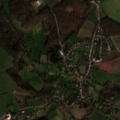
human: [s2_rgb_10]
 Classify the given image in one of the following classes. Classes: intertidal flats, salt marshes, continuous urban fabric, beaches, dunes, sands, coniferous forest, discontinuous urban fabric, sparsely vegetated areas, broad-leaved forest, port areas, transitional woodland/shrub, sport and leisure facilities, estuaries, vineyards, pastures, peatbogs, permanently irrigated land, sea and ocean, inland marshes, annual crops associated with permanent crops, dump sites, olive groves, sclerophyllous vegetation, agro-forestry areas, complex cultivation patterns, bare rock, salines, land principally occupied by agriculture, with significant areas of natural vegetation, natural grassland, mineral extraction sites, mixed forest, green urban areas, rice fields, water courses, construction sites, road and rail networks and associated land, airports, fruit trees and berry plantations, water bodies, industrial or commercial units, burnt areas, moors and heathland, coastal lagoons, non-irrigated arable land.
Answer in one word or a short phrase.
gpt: discontinuous urban fabric, non-irrigated arable land, pastures, complex cultivation patterns, broad-leaved forest